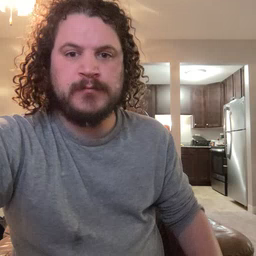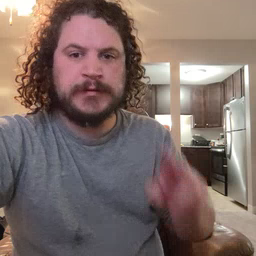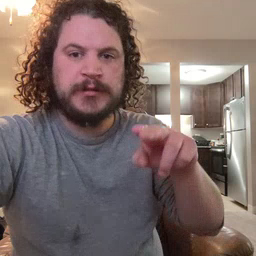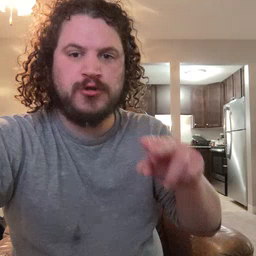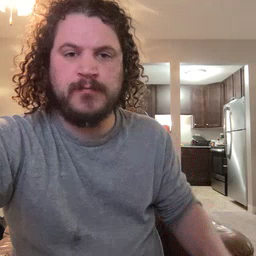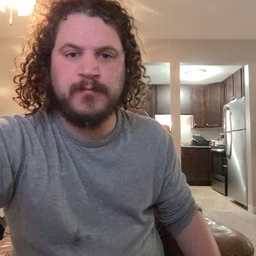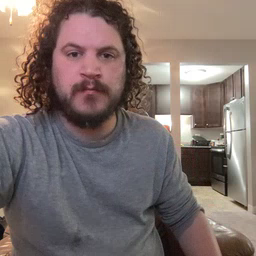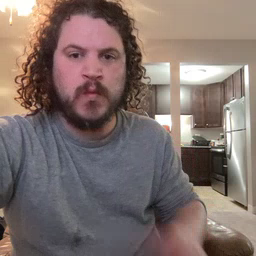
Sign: chair